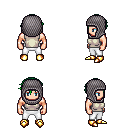
a pixel art fantasy rpg character, male body template, human, light skin, white sleeveless shirt, white pants, green short bangs hairstyle, chain hood, gold boots, four views (front, back, left, right), 2x2 character sprite sheet, small pixel art, hard edges, no anti-aliasing